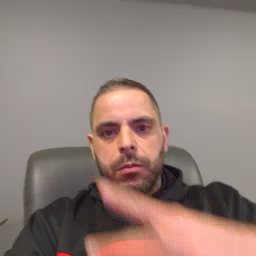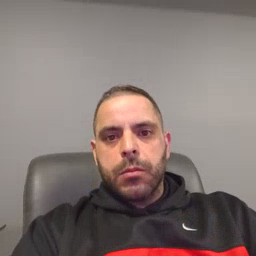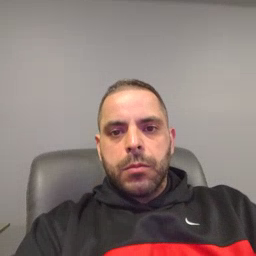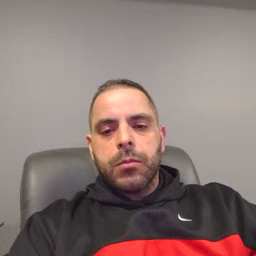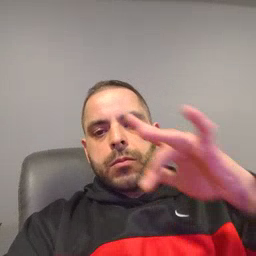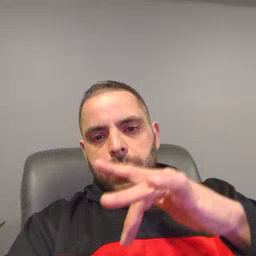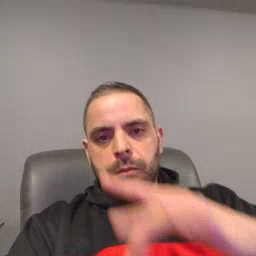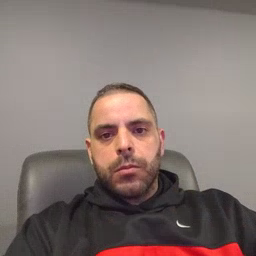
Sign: touch